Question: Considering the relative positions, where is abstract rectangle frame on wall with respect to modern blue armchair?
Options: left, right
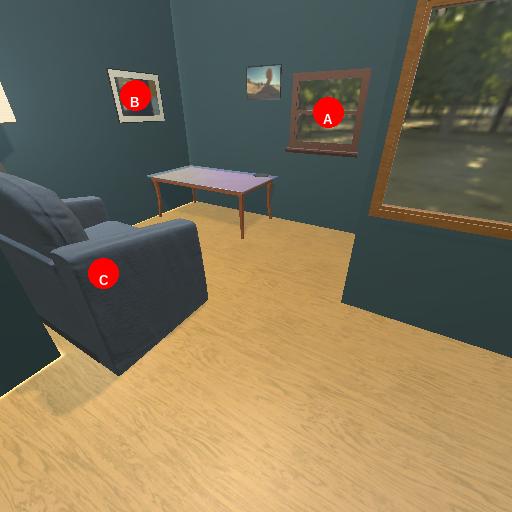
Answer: left